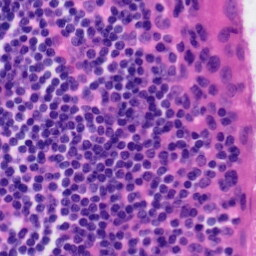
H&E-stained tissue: Tonsil